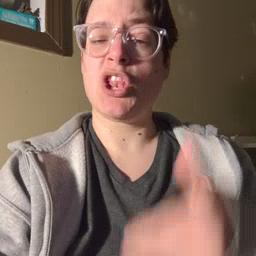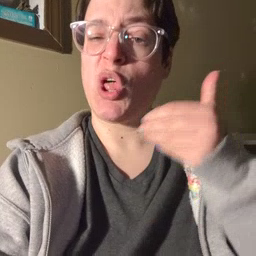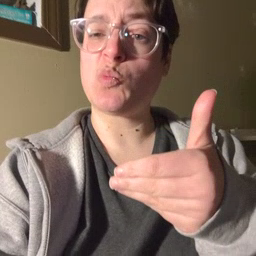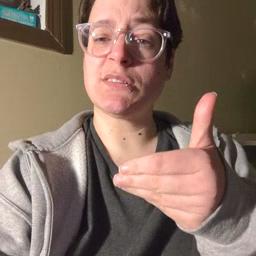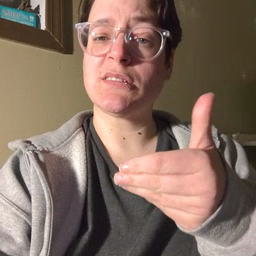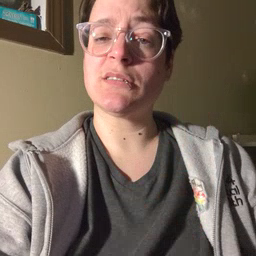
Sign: close